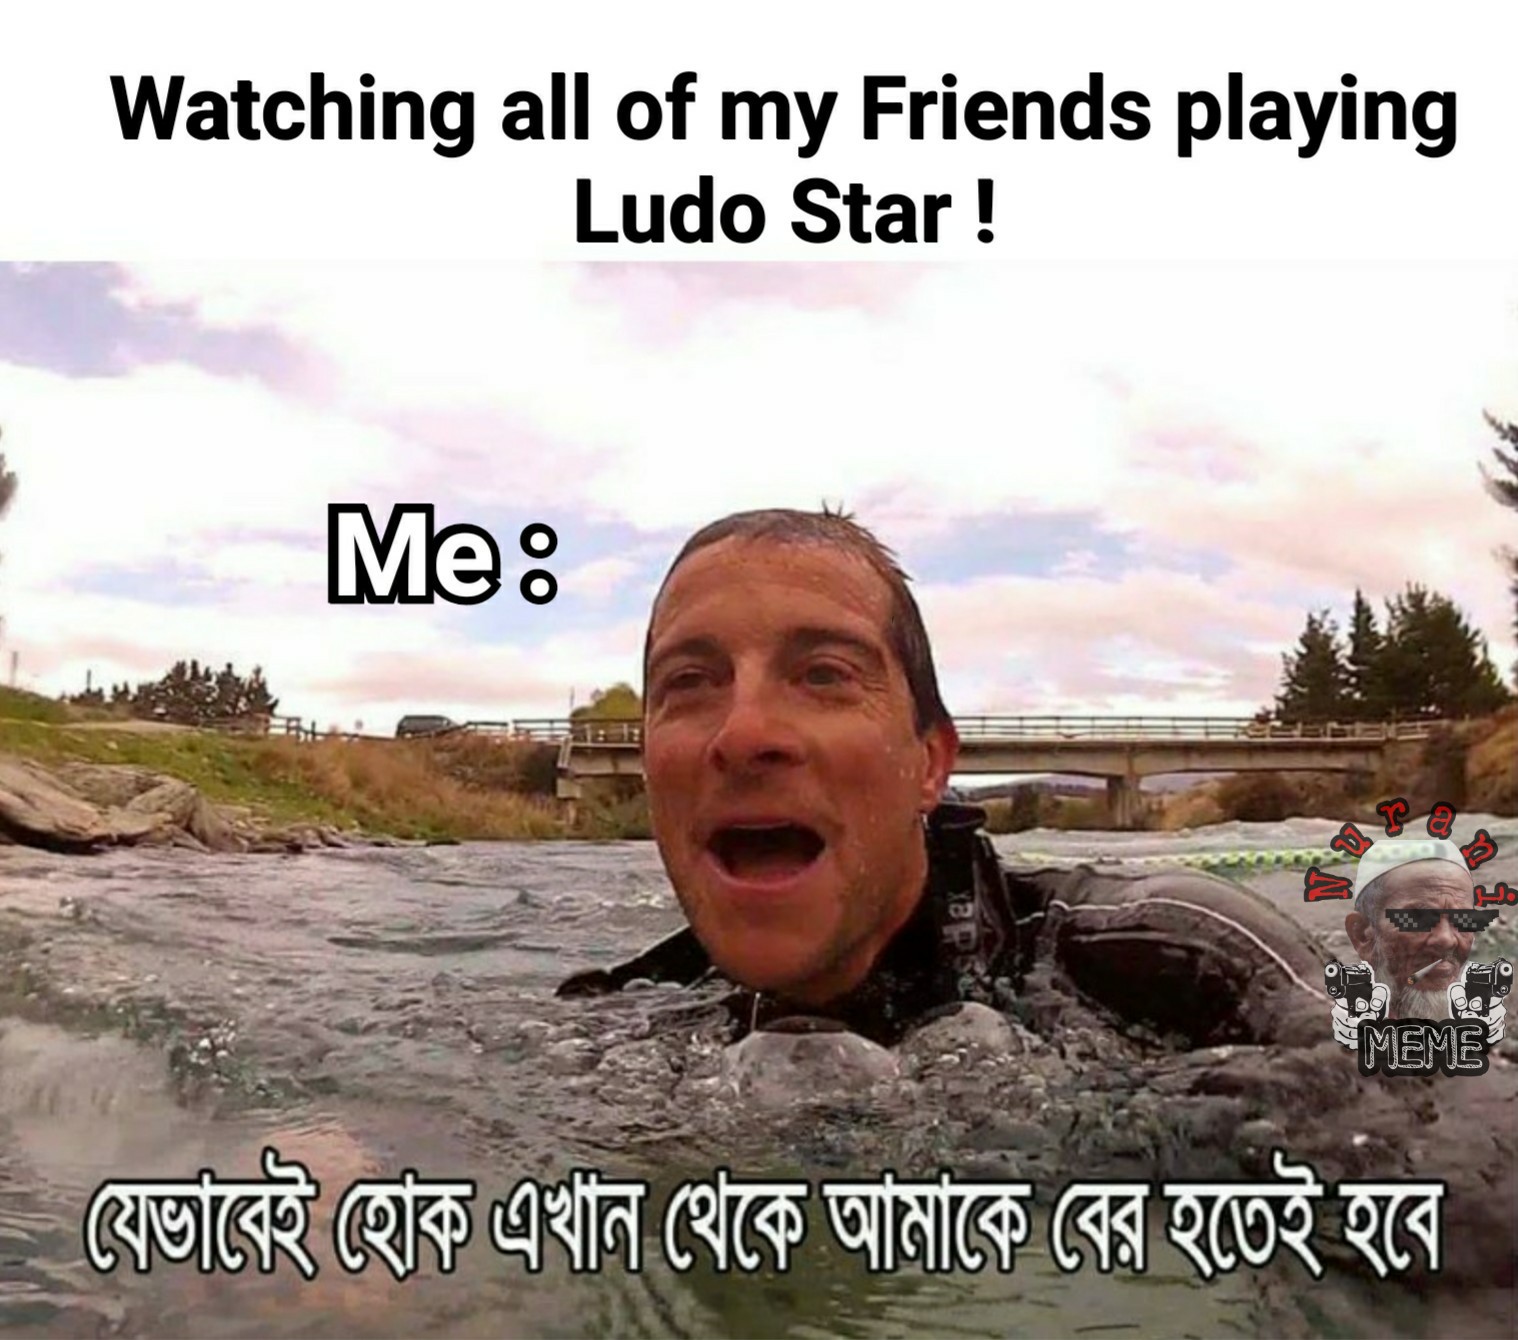
Caption: Watching all of my Friends playing Ludo Star !    Me:  যেভাবেই হোক এখান থেকে আমাকে বের হতেই হবে
Label: non-hate